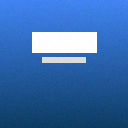
Screen state: on